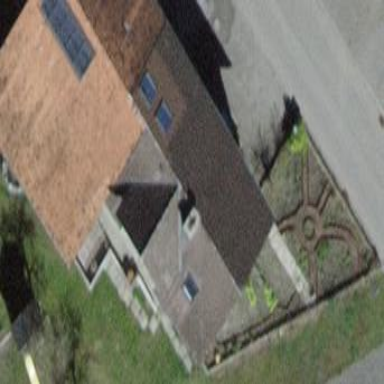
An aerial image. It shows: Semidetached house.